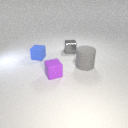
large gray rubber cylinder in front of small gray metal cube